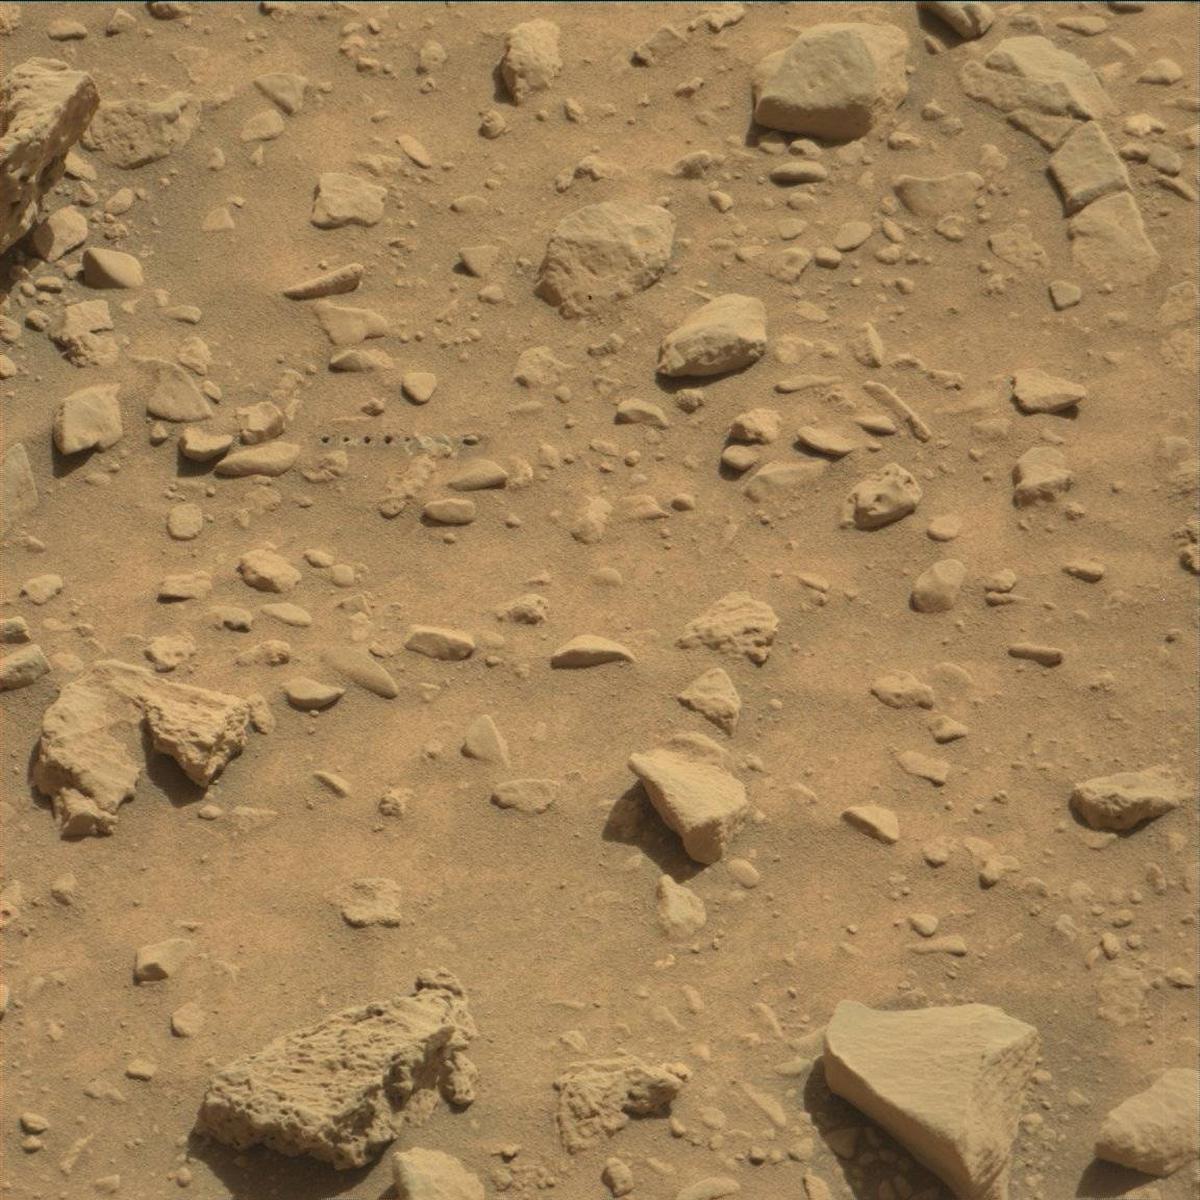
Terrain classes present: Bedrock, Hole, Rock, Sand / Soil